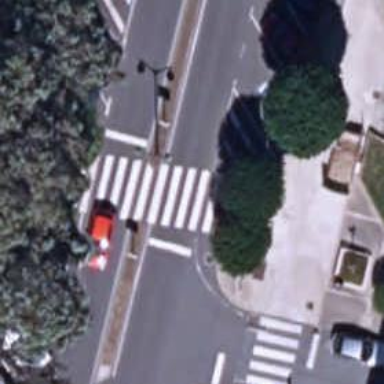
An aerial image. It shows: Uncontrolled zebra crossing on the road.